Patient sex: M
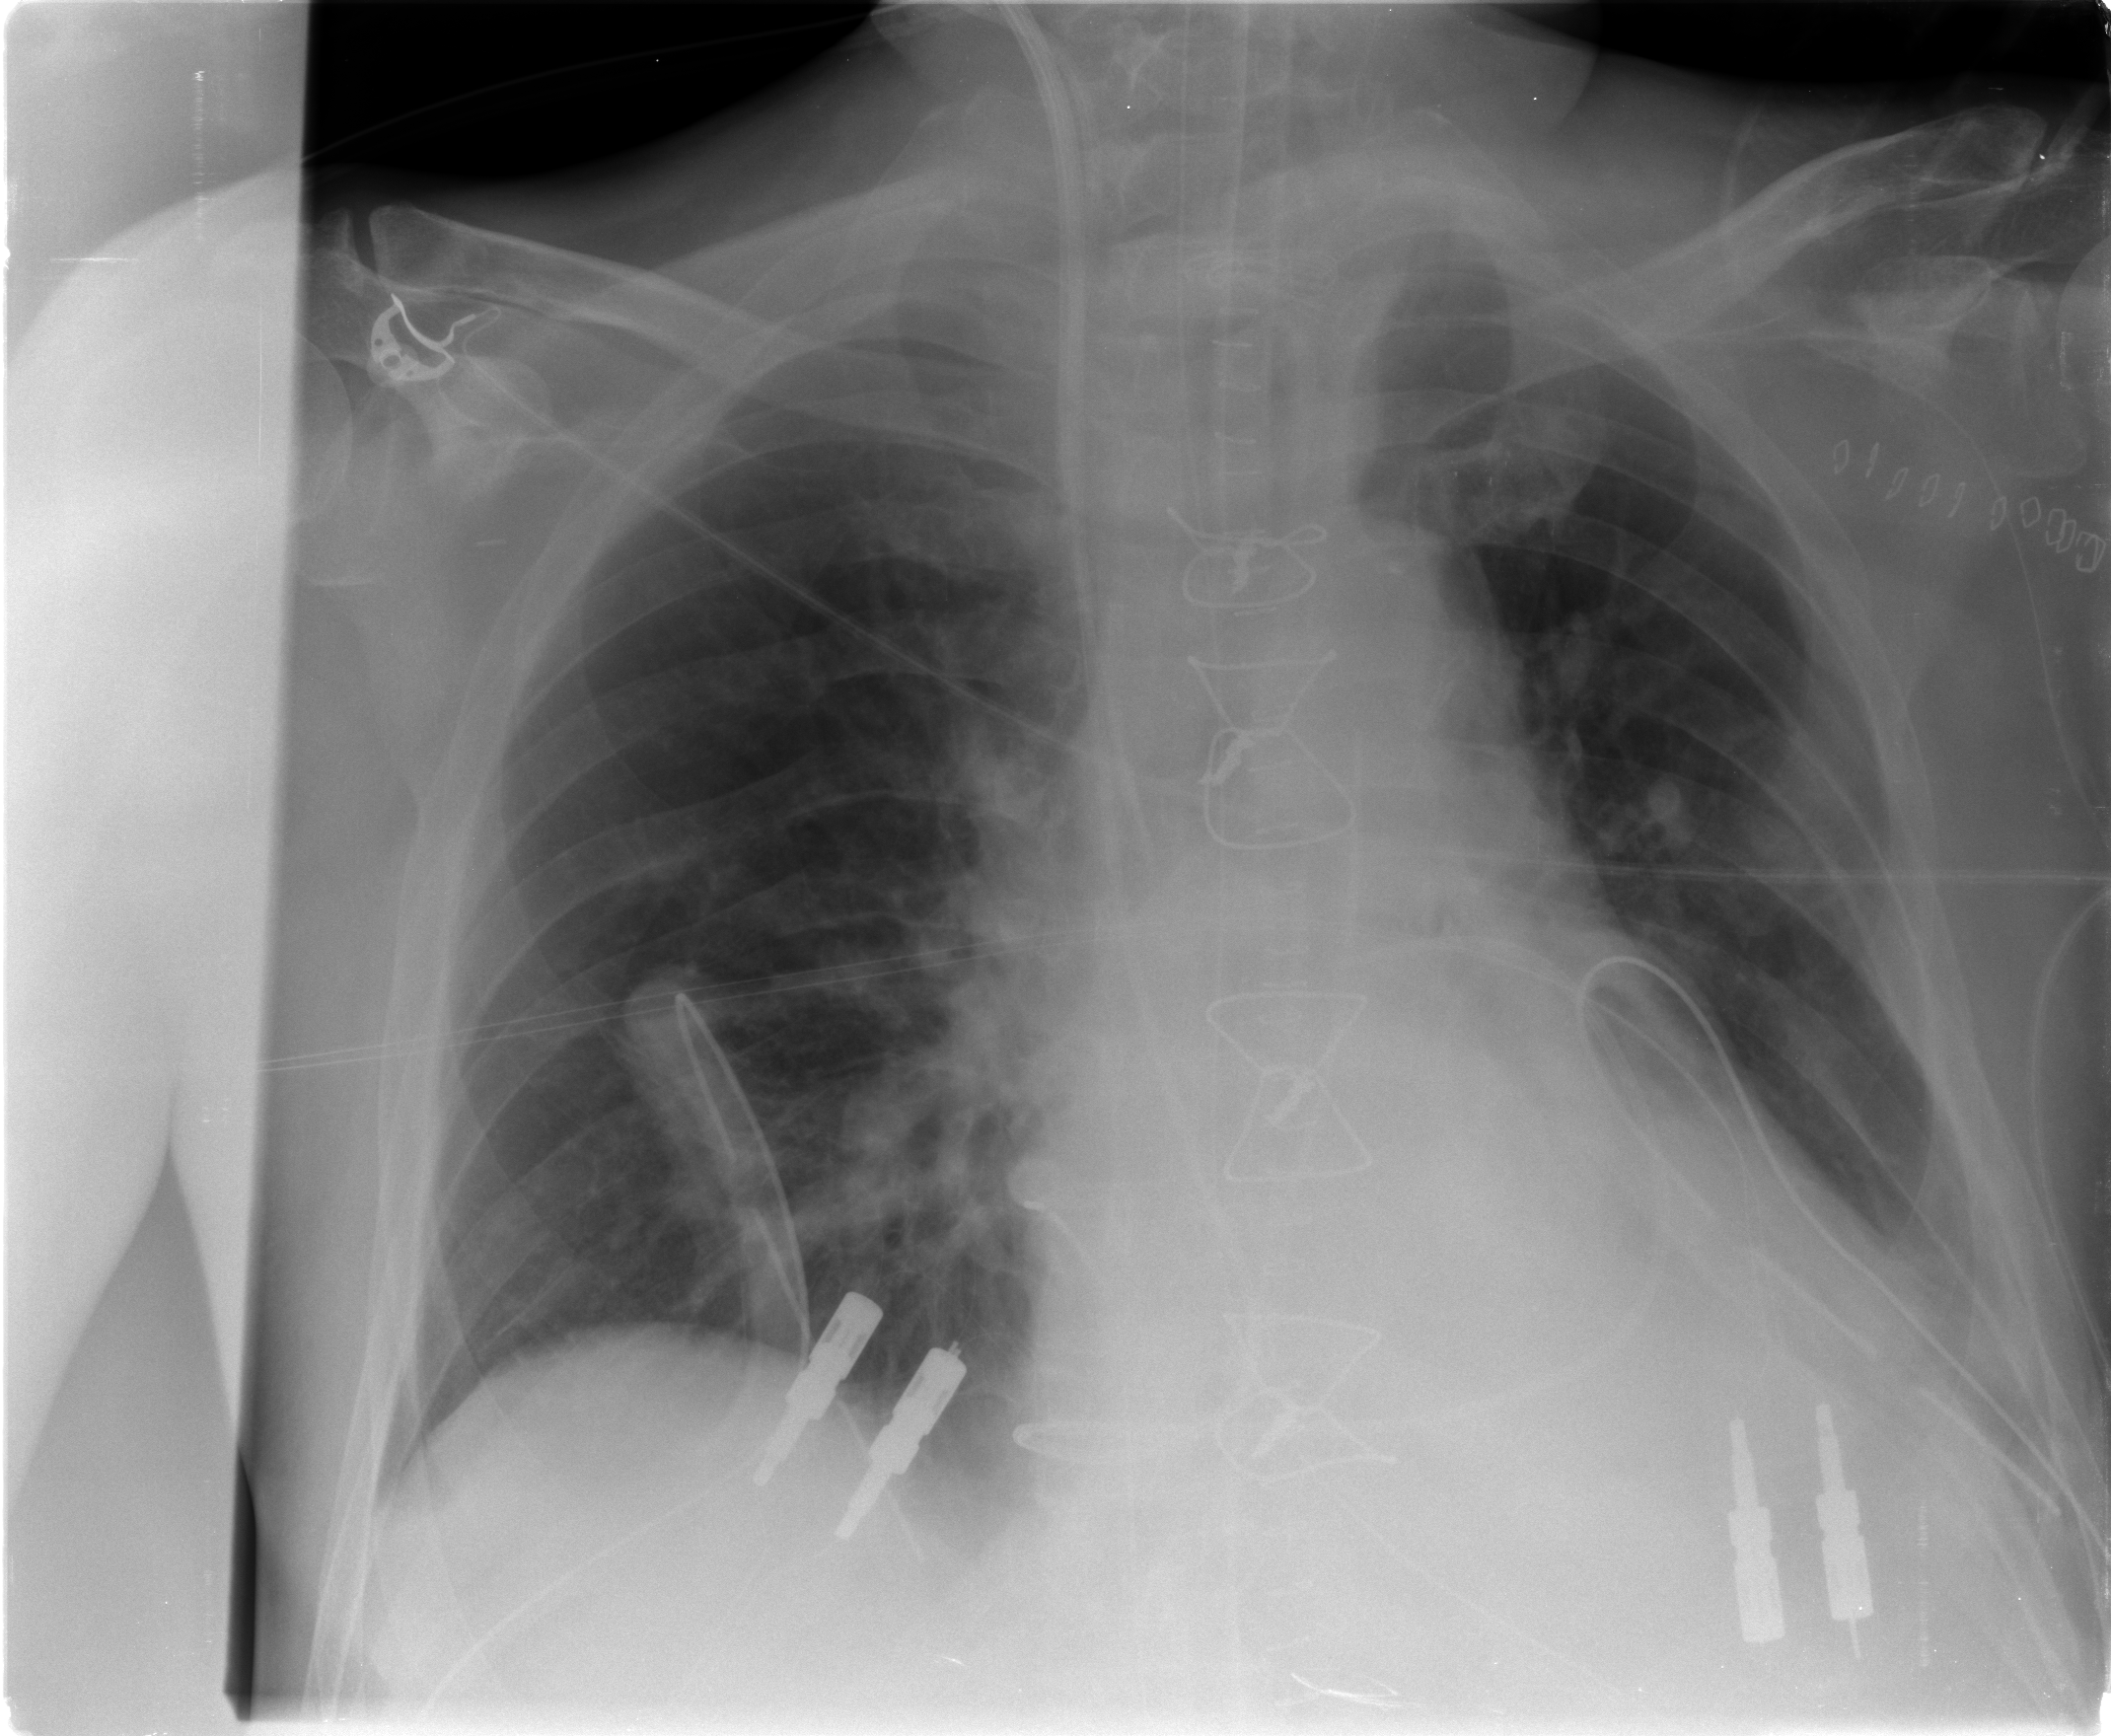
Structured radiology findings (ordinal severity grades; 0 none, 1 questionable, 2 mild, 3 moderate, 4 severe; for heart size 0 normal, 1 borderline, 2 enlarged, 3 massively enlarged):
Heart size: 2
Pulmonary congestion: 0
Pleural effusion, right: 0
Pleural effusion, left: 1
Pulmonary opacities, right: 0
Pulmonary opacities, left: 0
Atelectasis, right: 0
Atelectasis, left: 2